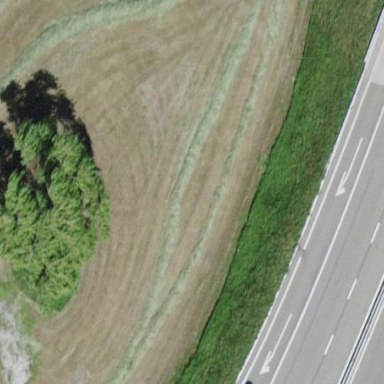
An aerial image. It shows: Meadow covered with grass.